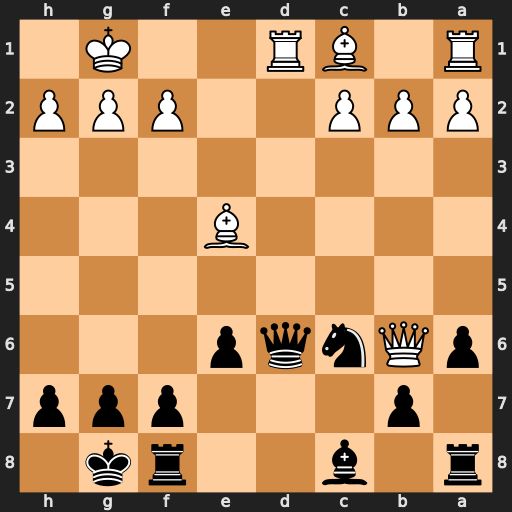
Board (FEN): r1b2rk1/1p3ppp/pQnqp3/8/4B3/8/PPP2PPP/R1BR2K1
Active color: b
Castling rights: -
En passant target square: -
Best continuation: Qxd1#